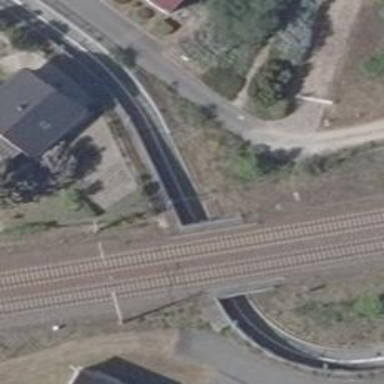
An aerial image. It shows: Asphalt path that goes through tunnel.